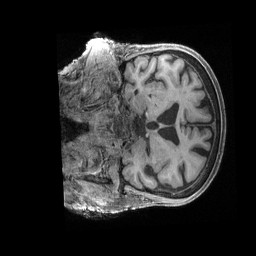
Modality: T1w
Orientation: coronal
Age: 73
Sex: female
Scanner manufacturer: siemens
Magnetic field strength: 3 T
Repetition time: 2.4 s
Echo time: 0.00228 s